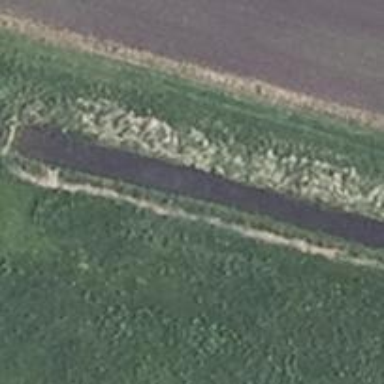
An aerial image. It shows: Culvert tunnel.